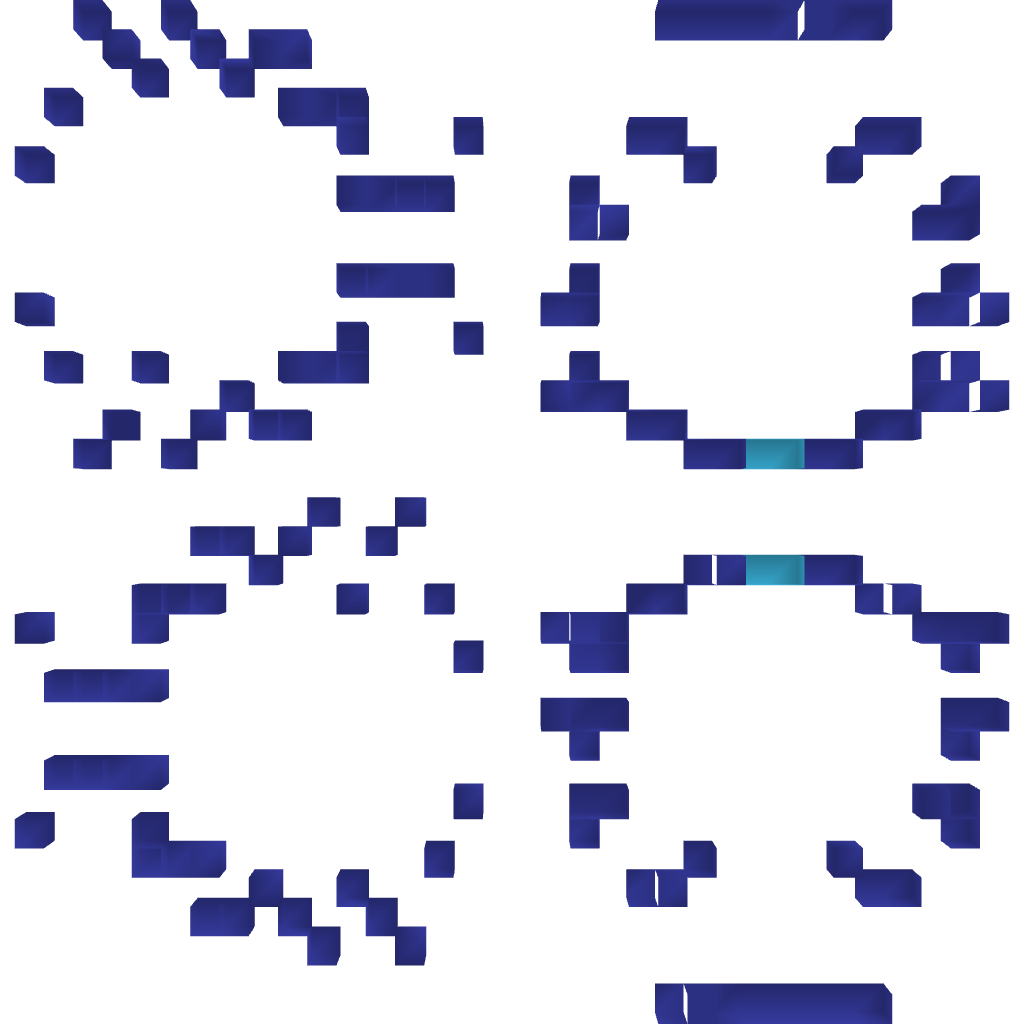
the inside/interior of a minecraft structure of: Zelda/NES-Blue Octorok